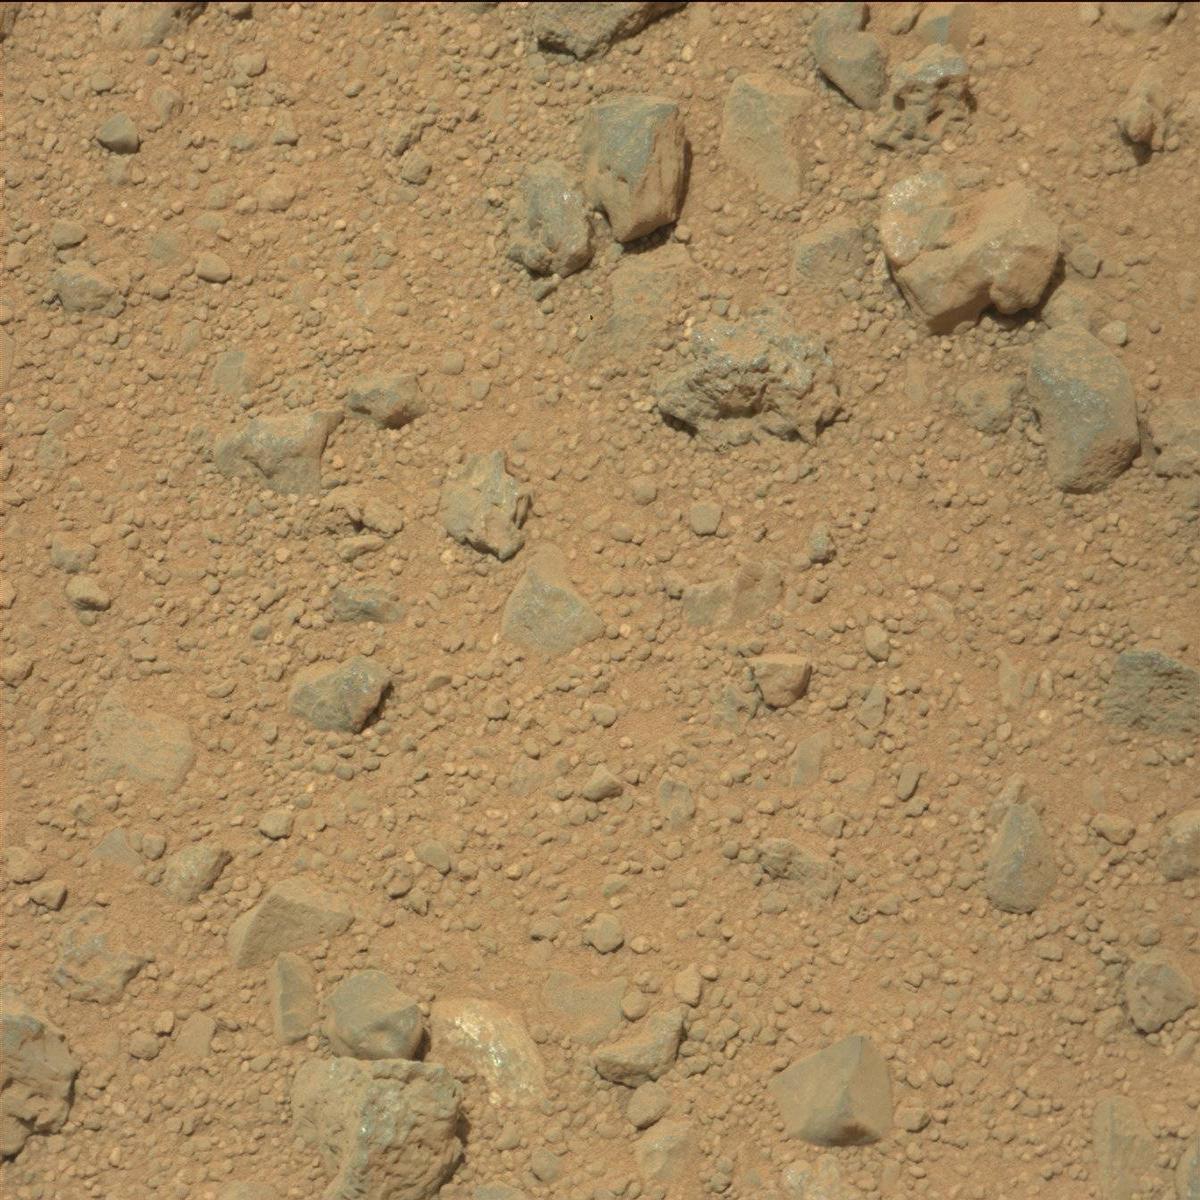
Terrain classes present: Bedrock, Rock, Sand / Soil